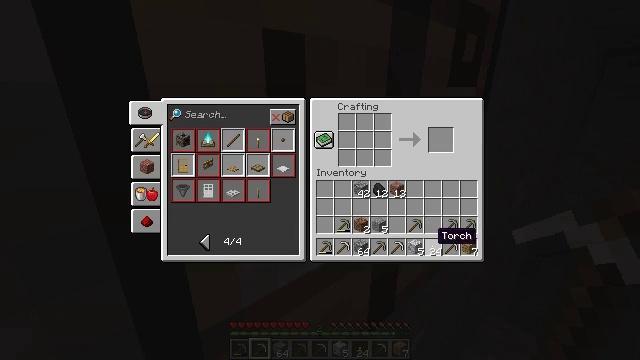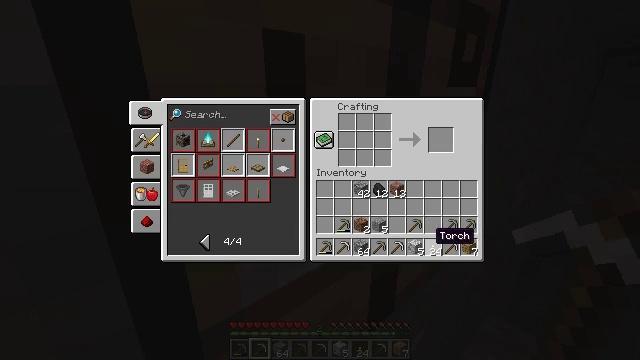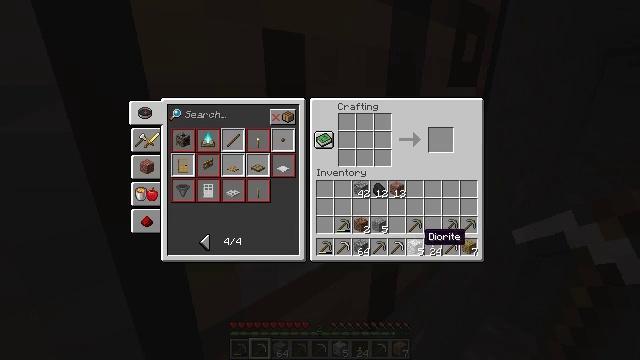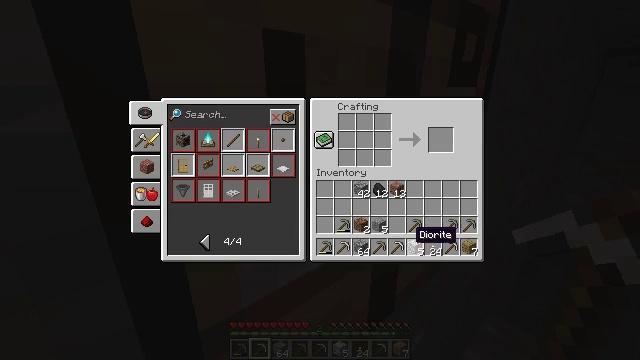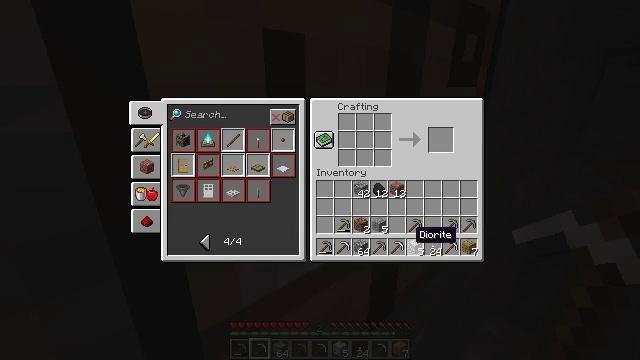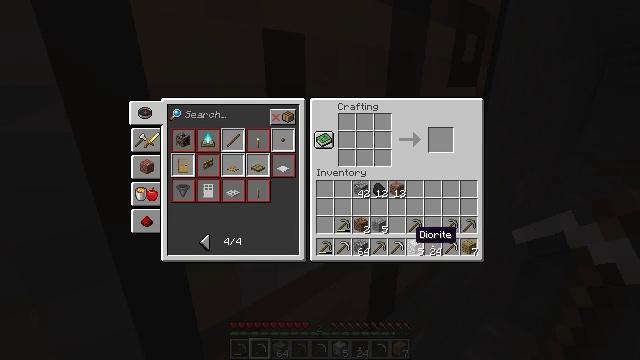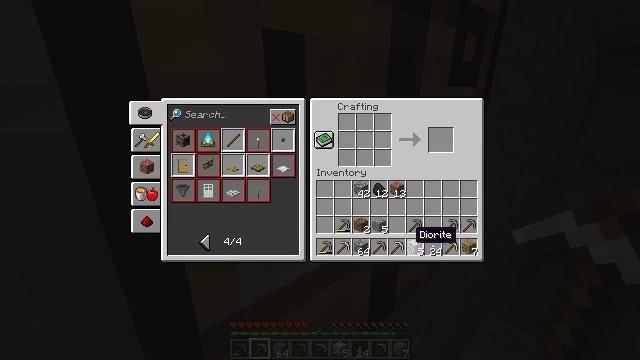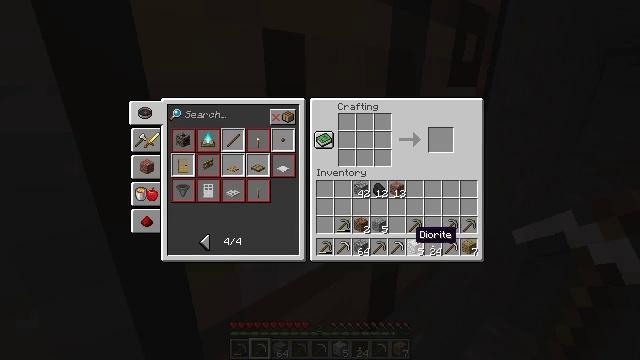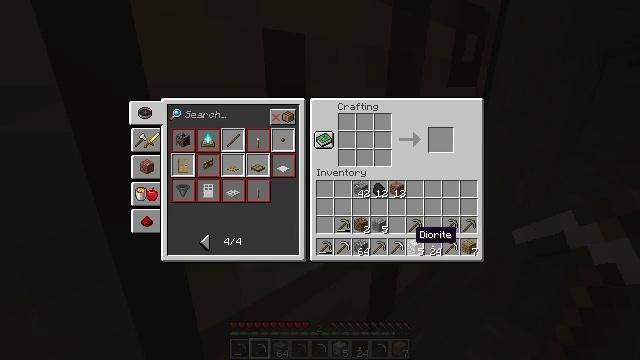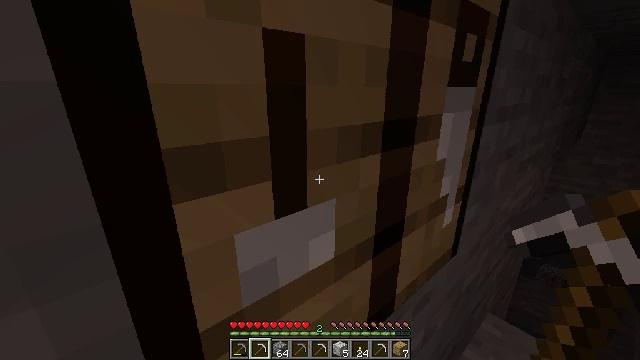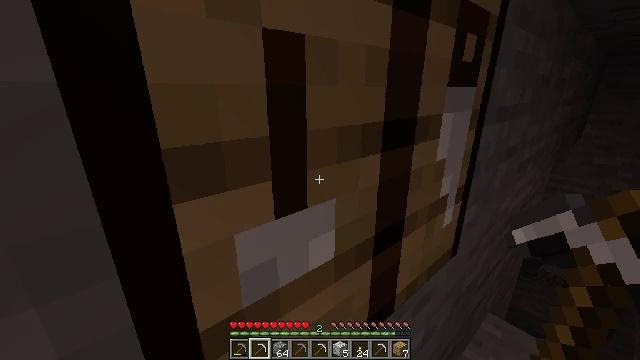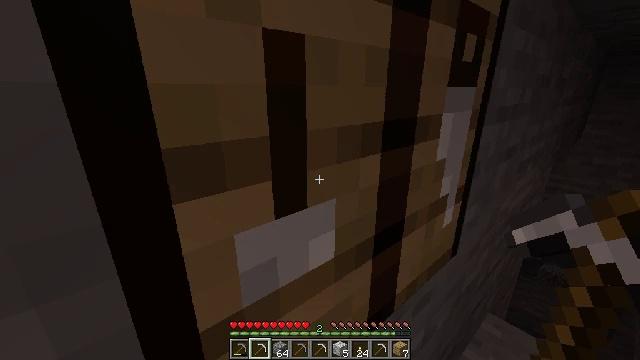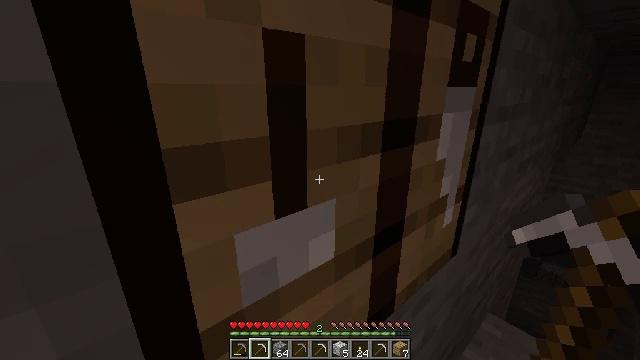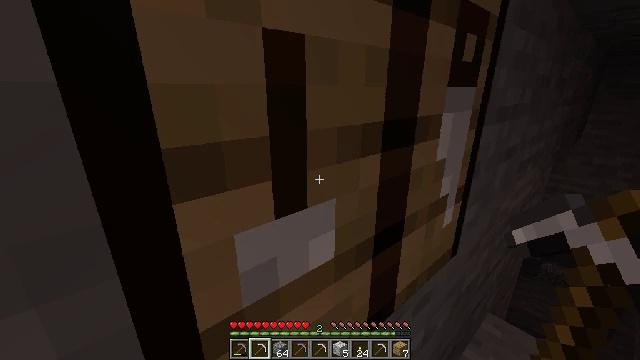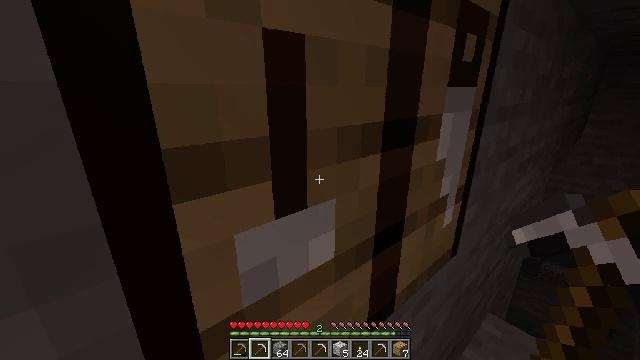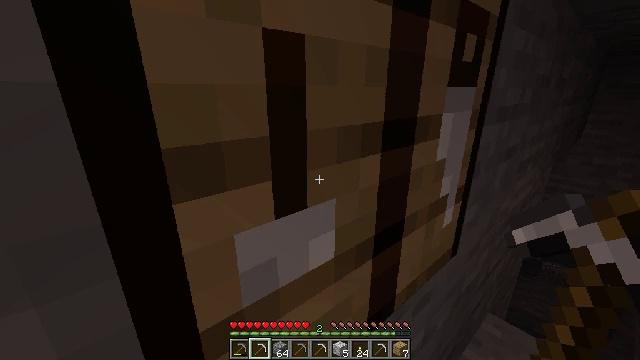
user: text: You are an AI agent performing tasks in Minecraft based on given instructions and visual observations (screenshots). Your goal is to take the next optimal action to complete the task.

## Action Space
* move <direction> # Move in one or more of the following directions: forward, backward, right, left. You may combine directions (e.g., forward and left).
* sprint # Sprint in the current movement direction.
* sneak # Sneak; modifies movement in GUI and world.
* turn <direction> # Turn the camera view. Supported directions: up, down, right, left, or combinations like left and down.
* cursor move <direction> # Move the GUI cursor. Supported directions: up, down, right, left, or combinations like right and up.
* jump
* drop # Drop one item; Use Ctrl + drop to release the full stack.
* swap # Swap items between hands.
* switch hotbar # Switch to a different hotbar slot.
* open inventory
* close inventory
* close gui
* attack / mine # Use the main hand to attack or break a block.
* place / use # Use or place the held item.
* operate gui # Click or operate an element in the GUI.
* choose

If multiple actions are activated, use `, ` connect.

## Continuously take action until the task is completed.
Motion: motion action
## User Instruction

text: Get the crafting table into the inventory.
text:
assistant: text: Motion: no_op
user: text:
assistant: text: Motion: cursor move left
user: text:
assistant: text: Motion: cursor move left
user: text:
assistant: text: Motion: no_op
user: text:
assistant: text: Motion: no_op
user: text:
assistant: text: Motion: no_op
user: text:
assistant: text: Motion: no_op
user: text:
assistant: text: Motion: no_op
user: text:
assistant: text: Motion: no_op
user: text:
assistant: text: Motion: close gui
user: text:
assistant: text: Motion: open inventory
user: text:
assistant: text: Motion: no_op
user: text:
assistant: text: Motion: no_op
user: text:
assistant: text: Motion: no_op
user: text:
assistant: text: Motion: no_op
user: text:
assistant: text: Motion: no_op
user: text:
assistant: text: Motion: no_op
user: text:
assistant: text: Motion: no_op
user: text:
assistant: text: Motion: no_op
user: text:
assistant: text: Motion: no_op
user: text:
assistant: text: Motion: no_op
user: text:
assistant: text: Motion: turn right
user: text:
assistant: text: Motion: turn right
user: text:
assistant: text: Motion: turn right and up
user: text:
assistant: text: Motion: turn left and up
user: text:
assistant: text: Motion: no_op
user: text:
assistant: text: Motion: no_op
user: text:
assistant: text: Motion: no_op
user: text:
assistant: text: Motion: no_op
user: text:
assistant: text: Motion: turn right